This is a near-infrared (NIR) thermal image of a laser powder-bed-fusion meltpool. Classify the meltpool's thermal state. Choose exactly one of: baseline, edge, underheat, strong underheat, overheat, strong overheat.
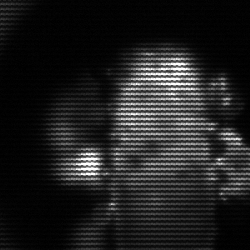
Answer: strong underheat